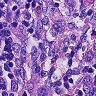
Metastatic tissue present: no